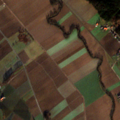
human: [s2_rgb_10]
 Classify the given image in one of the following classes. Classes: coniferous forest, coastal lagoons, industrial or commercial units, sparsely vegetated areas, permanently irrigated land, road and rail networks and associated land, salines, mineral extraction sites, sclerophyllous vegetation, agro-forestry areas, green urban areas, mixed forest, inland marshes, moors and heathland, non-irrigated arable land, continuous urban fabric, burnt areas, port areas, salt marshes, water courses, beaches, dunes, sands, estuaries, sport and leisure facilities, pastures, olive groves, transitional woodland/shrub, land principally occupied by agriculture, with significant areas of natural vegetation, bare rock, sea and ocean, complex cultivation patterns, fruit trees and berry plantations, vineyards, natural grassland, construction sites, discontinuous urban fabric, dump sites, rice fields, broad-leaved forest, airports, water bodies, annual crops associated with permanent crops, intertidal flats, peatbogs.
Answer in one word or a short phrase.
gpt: non-irrigated arable land, complex cultivation patterns, broad-leaved forest